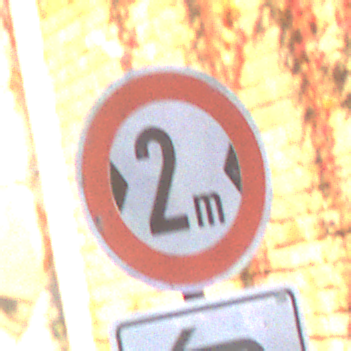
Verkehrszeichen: TatsaechlicheBreite2
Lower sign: RichtungsangabeDurchPfeile2
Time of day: MorningAfternoon
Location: Outdoor (Urban)
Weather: Clear
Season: NotSpecified
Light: Natural